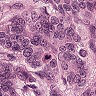
Metastatic tissue present: yes